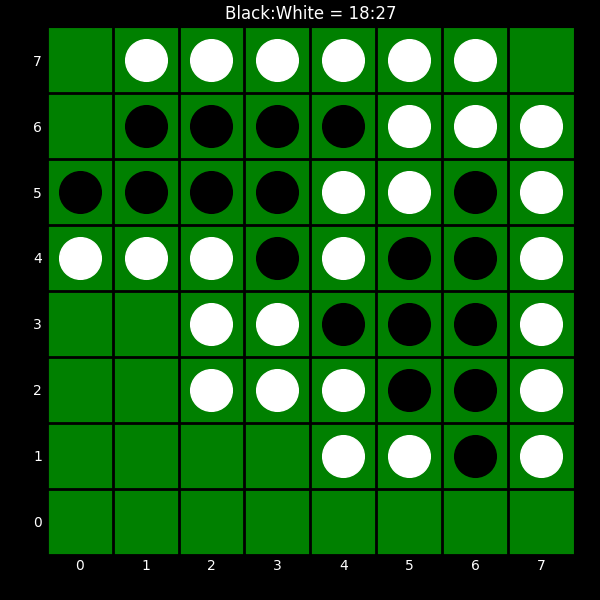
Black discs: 18
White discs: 27